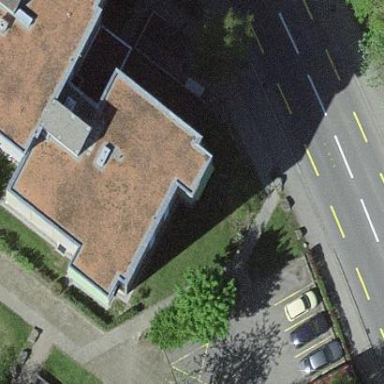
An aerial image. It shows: Building.